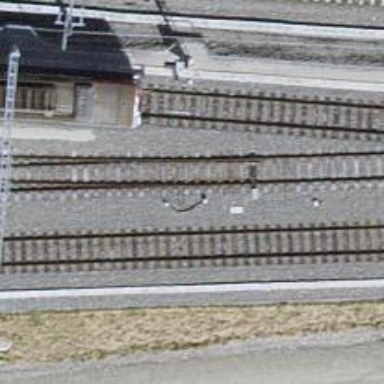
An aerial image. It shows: Single-track railway siding with electrified contact lines.